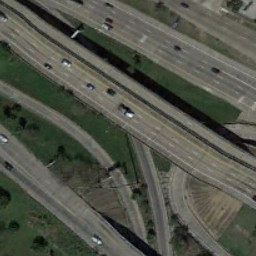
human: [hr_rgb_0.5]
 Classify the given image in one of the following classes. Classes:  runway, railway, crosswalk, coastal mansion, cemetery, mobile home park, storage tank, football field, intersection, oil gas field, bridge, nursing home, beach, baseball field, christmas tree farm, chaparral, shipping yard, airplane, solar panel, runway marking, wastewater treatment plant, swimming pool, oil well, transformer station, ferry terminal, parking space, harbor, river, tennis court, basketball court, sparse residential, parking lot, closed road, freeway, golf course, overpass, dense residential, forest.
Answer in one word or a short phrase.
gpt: overpass